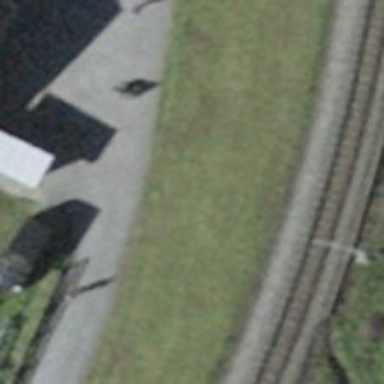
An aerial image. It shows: Compacted track with grade2 surface.